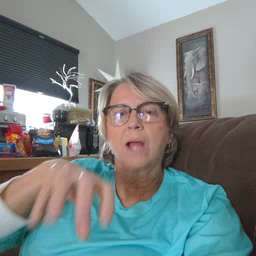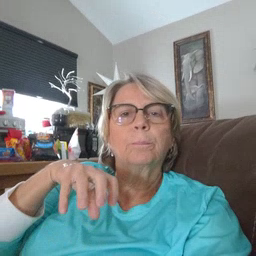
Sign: vacuum